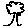
Label: tree